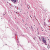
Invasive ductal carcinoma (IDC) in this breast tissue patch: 0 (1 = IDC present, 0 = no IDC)